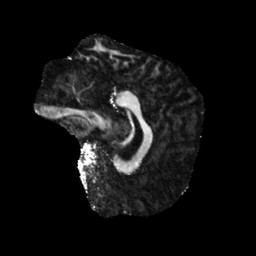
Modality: FA
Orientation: sagittal
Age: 30
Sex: male
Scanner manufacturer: siemens
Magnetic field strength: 6.98 T
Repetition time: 7.776 s
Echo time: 0.076 s